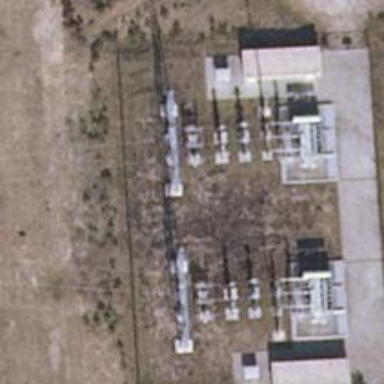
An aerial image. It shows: Switch for power supply.